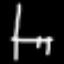
Label: chair